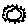
Label: sun